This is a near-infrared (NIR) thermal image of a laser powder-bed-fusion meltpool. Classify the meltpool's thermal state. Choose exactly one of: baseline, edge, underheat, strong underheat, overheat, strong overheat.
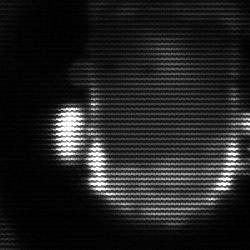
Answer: baseline